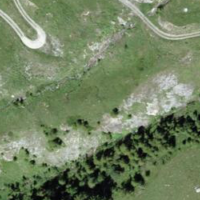
EUNIS habitat code: 26
Species observed at this site:
Erebia melampus
Dryas octopetala
Saxifraga paniculata
Erebia tyndarus